Question: Given the schedule below, what is the maximum total time (in minutes) a person can spend in lectures? All time nodes are integer multiples of 10 minutes.
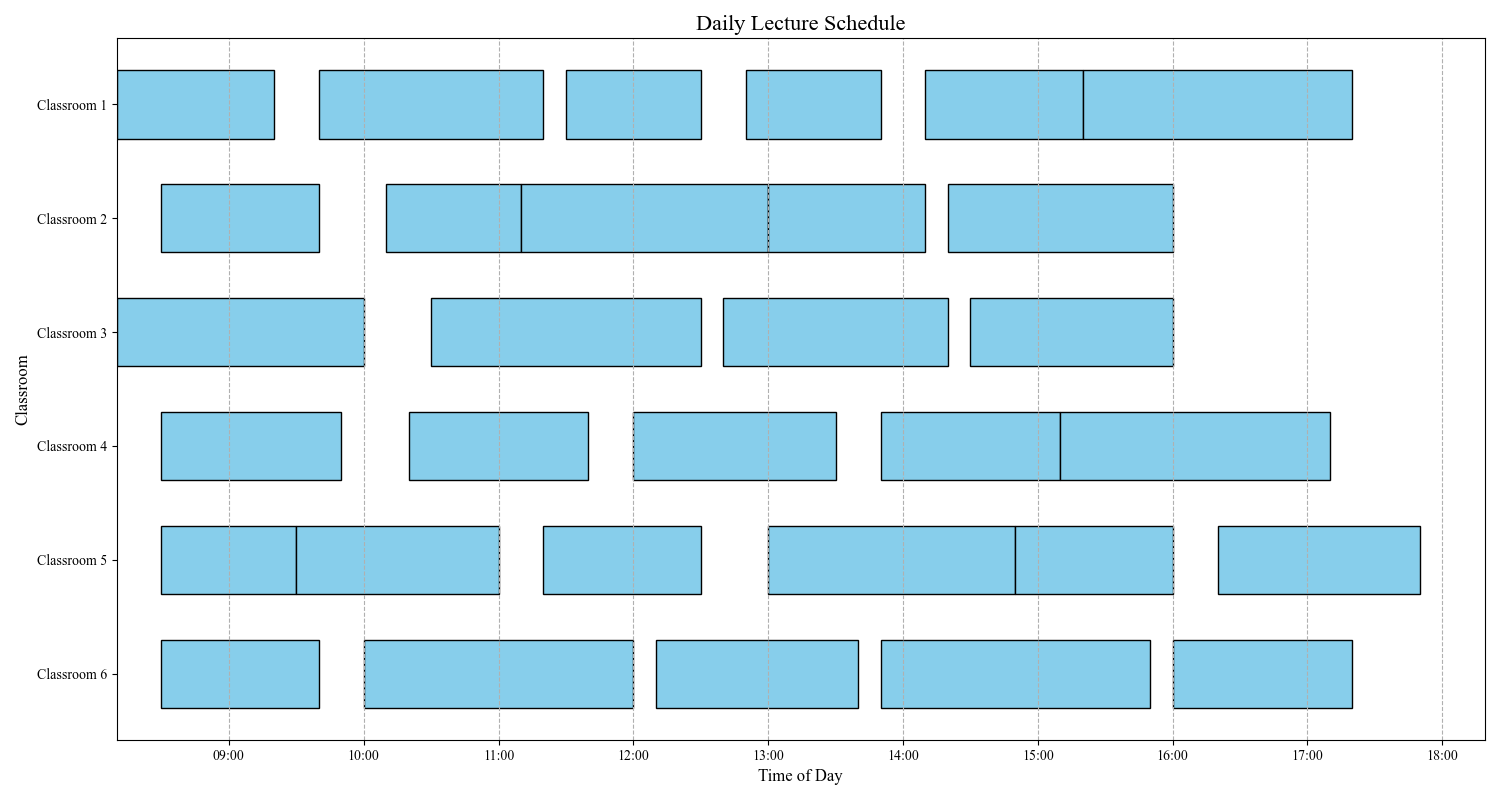
Answer: 550